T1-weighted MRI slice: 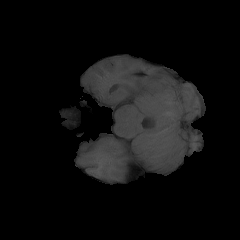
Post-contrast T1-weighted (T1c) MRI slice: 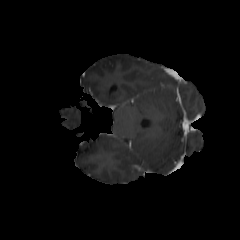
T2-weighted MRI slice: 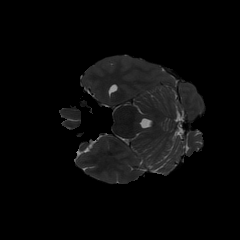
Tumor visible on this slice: no